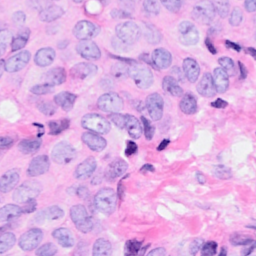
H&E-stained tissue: Breast